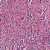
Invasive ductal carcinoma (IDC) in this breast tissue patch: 1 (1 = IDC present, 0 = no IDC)